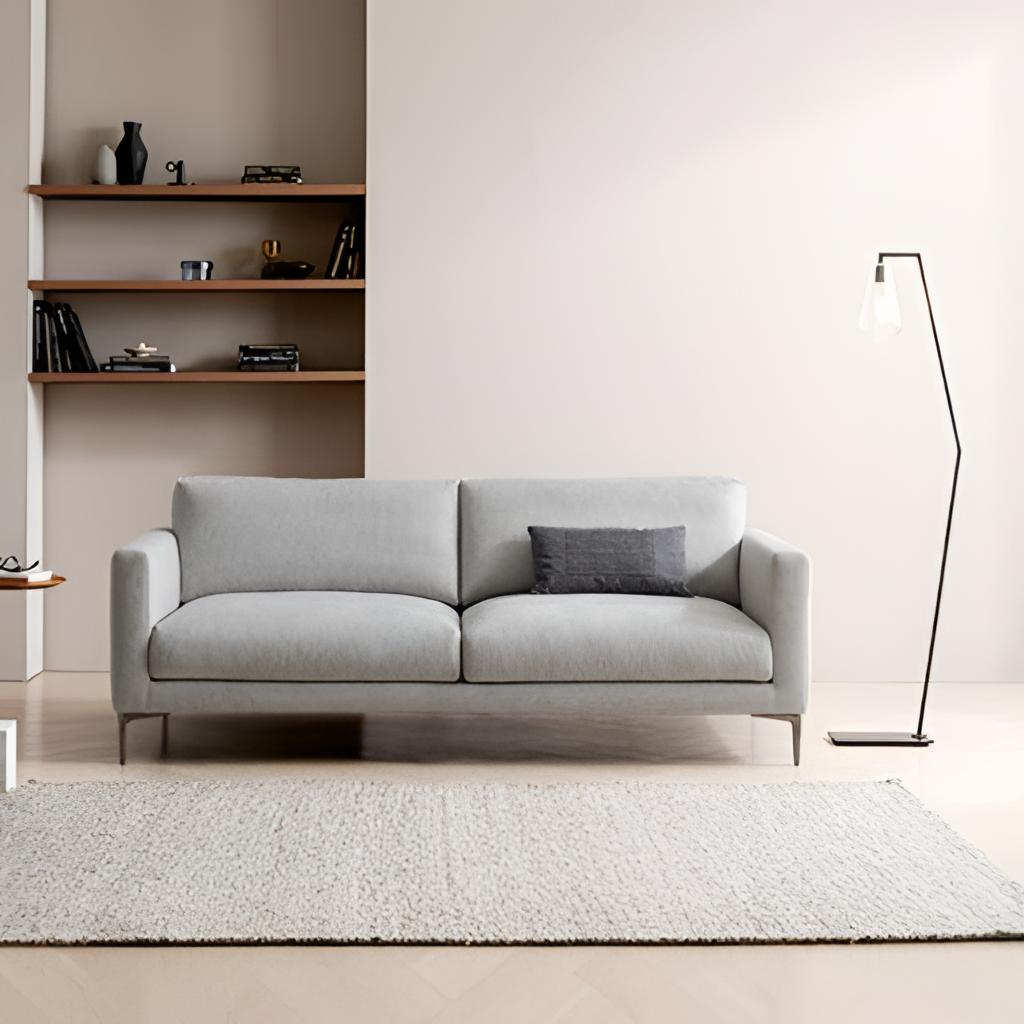
living room, fabric sofa, cream paint wallpaper, with solid pattern, minimalist, wood flooring, with herringbone pattern